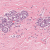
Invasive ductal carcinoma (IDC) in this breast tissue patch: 0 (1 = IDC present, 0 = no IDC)